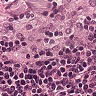
Metastatic tissue present: no